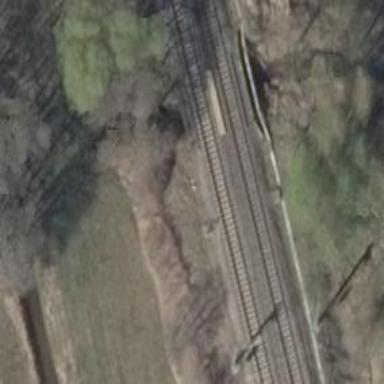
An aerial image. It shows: Railway signal.